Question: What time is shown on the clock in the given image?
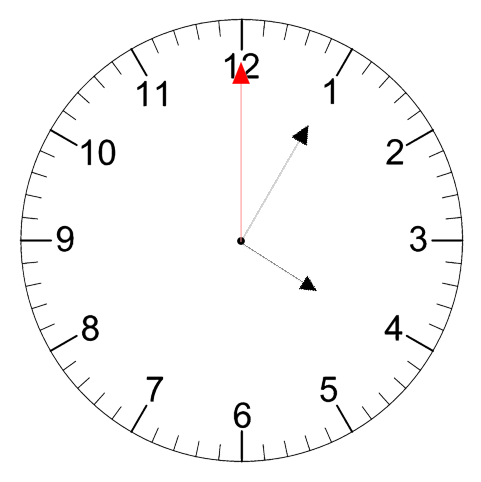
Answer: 04:05:00